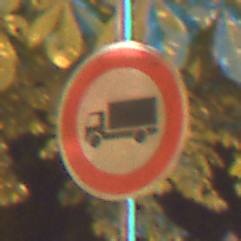
Verkehrszeichen: VerbotFuerKraftfahrzeugeUeberDreiKommaFuenfTonnen
Umgebung: Outdoor, Urban
Tageszeit: Night
Wetter: PartlyCloudy
Licht: Artificial
Jahreszeit: NotSpecified
Kontrast: HighContrast